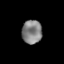
Tissue: lung
Cell type: Myeloid cells
Senescence score: 0.238
Nuclear area (px): 468
Mean DAPI intensity: 129.331